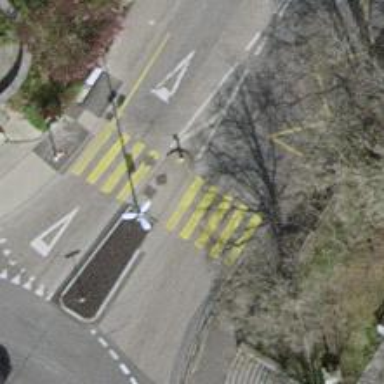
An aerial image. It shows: Uncontrolled zebra crossing with marked island on the road.